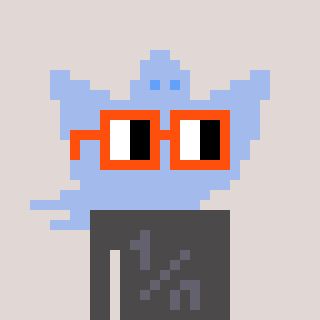
a pixel art character with square orange glasses, a ghost-B-shaped head and a grayscale-colored body on a warm background